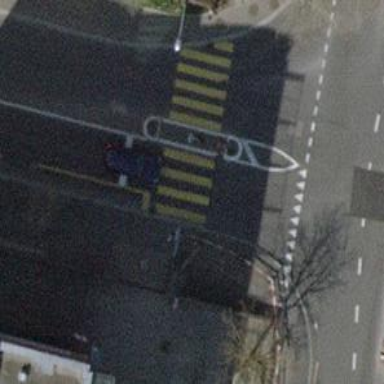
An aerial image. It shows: Uncontrolled zebra crossing on the road.